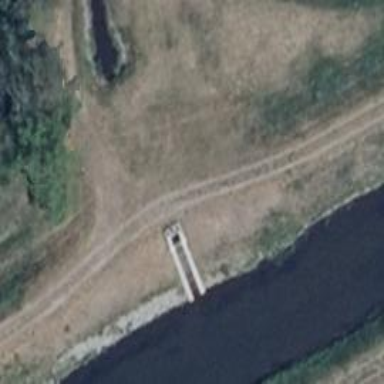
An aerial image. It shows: Weir along the waterway.